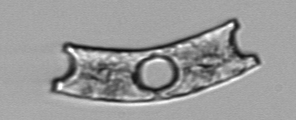
Label: Eucampia